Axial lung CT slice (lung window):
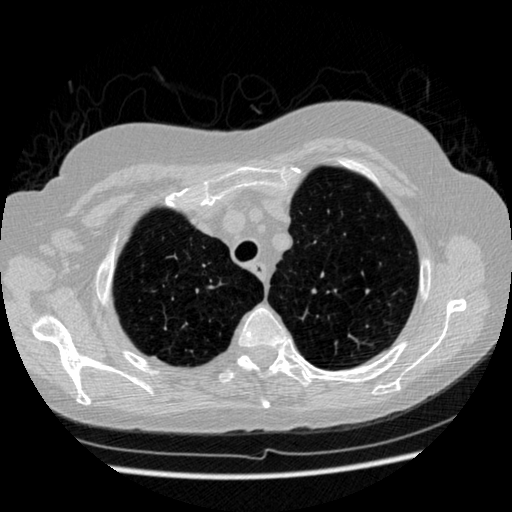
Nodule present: no